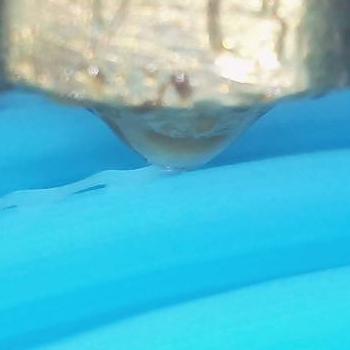
Flow rate: 39%